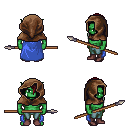
a pixel art fantasy rpg character, male body template, orc, green skin, blue cape, teal pants, brunette bangs hairstyle, cloth hood, maroon shoes, spear, four views (front, back, left, right), 2x2 character sprite sheet, small pixel art, hard edges, no anti-aliasing